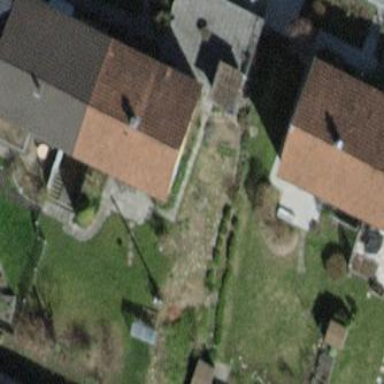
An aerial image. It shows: Simple and straightforward house.